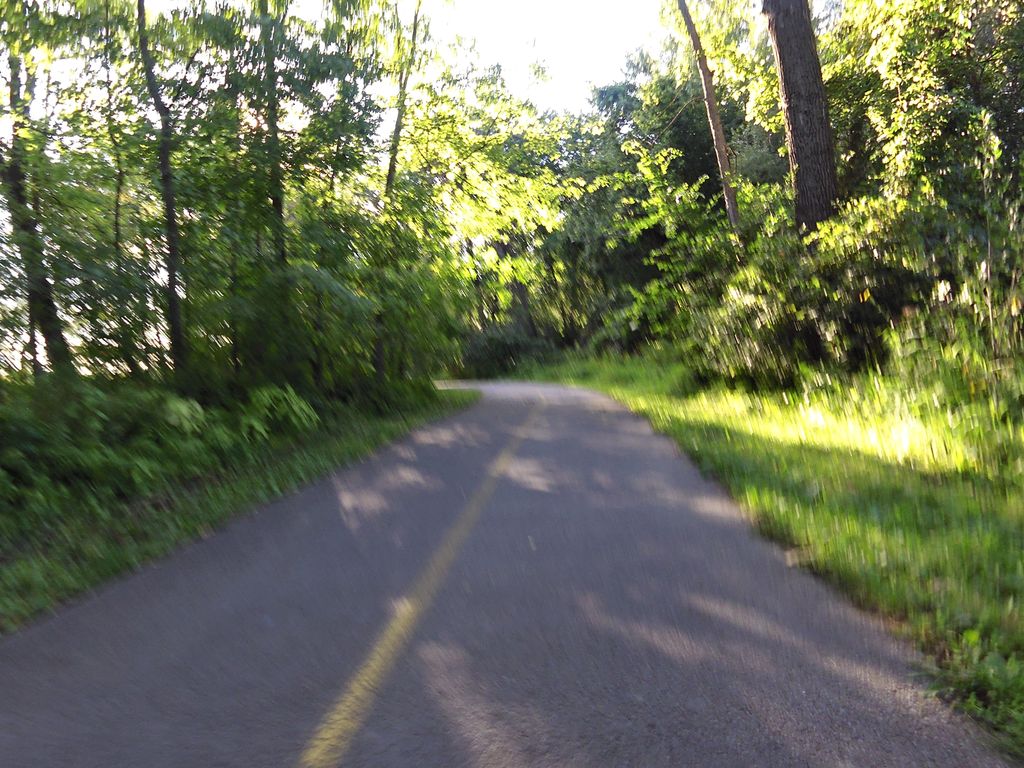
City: ottawa-gatineau